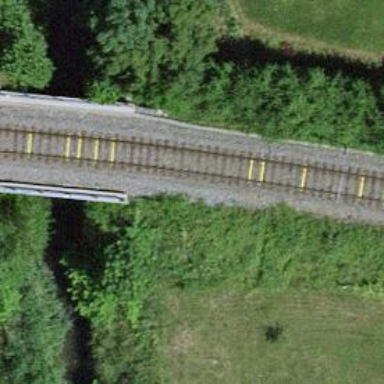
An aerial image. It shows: Bridge with electrified rail tracks and contact line.